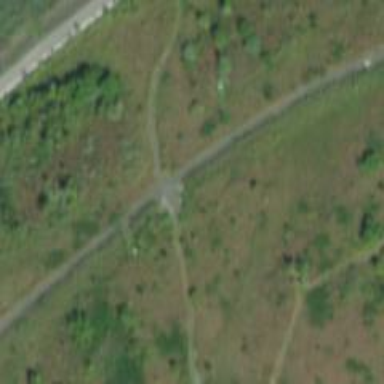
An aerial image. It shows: Path with dedicated cycle track.